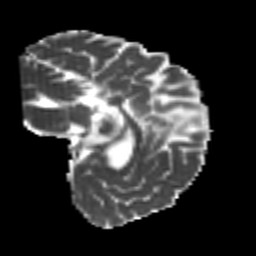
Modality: MD
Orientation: sagittal
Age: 25
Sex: male
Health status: healthy
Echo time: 0.074 s